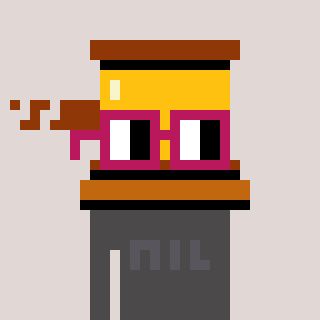
a pixel art character with square dark red glasses, a gavel-shaped head and a grayscale-colored body on a warm background